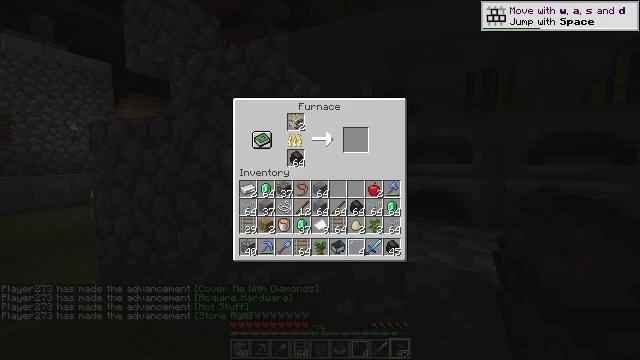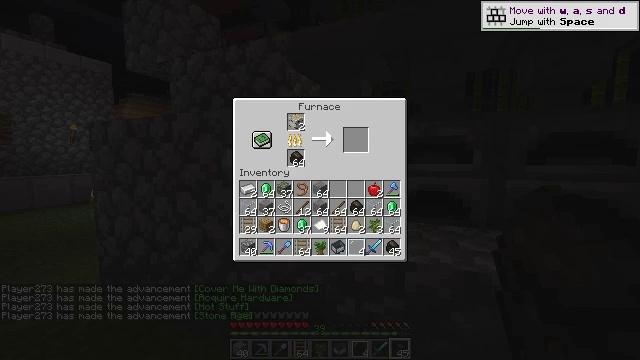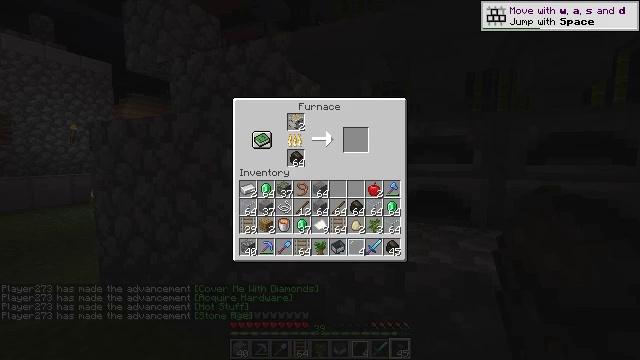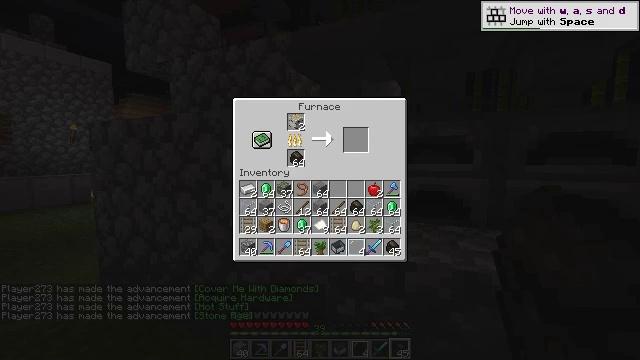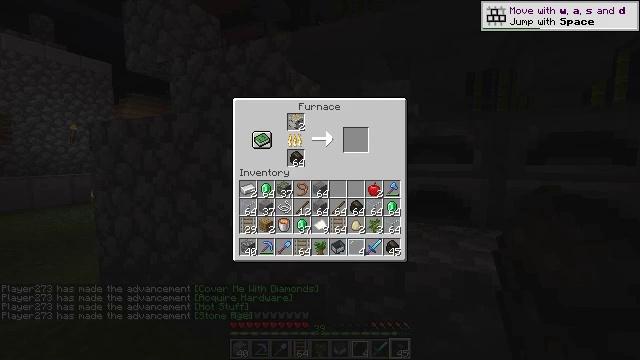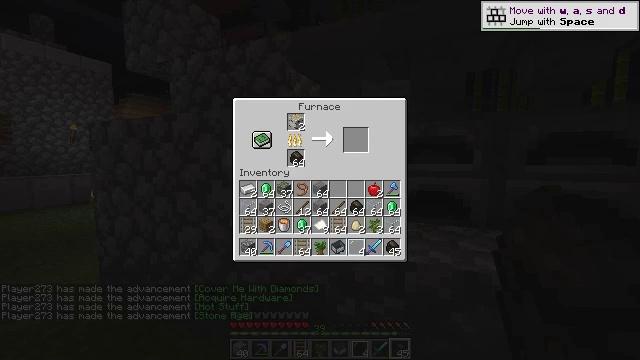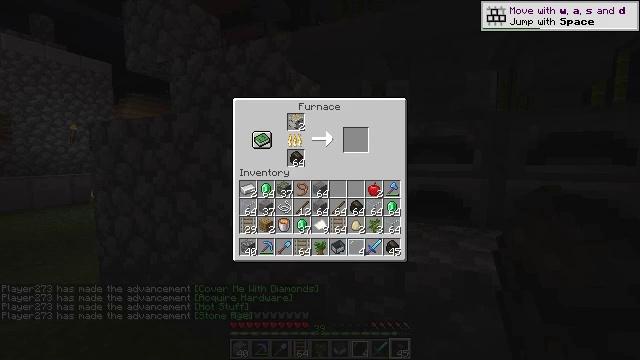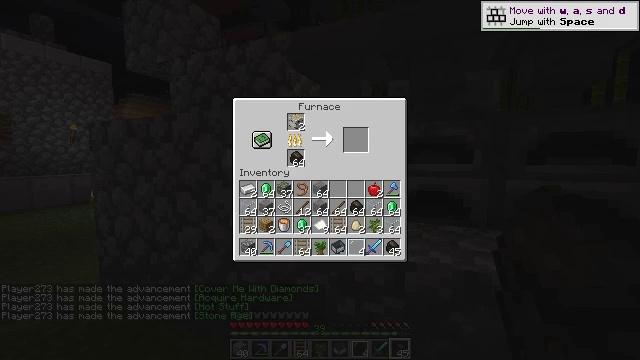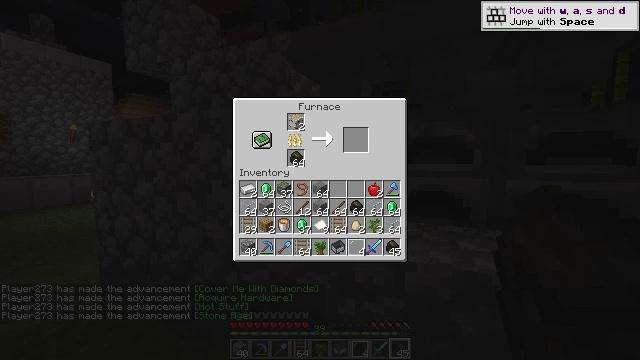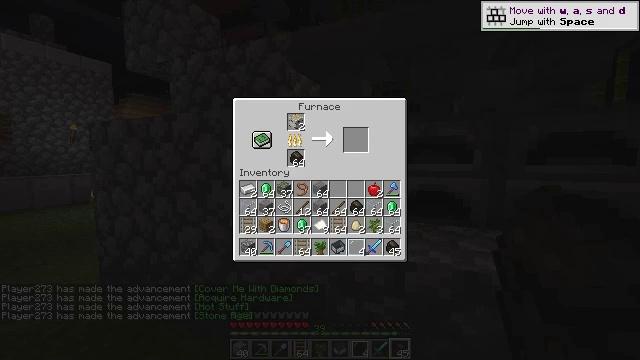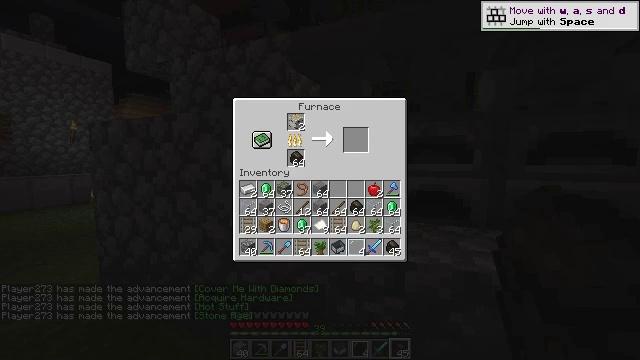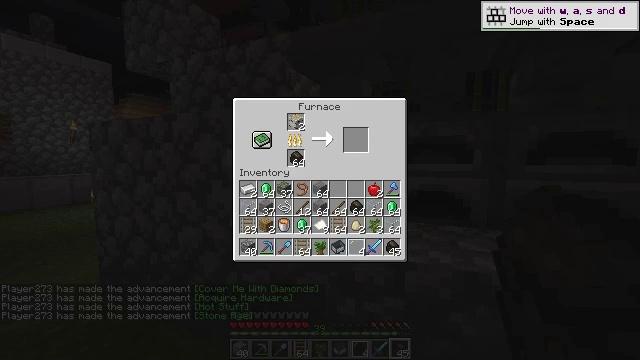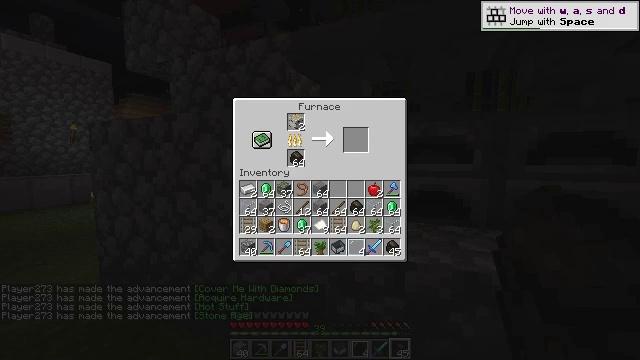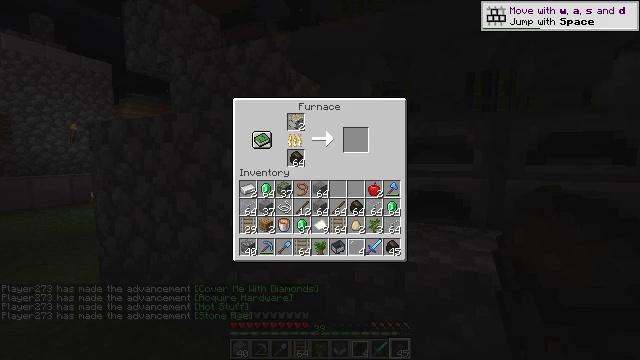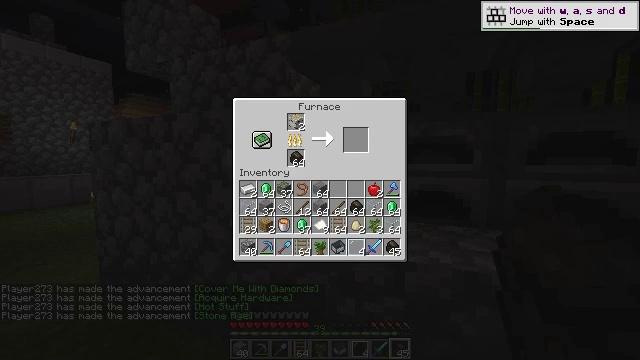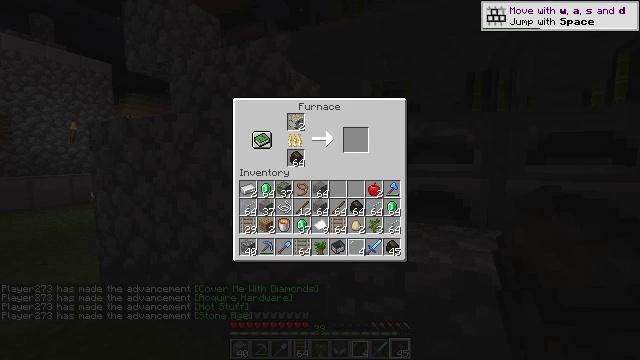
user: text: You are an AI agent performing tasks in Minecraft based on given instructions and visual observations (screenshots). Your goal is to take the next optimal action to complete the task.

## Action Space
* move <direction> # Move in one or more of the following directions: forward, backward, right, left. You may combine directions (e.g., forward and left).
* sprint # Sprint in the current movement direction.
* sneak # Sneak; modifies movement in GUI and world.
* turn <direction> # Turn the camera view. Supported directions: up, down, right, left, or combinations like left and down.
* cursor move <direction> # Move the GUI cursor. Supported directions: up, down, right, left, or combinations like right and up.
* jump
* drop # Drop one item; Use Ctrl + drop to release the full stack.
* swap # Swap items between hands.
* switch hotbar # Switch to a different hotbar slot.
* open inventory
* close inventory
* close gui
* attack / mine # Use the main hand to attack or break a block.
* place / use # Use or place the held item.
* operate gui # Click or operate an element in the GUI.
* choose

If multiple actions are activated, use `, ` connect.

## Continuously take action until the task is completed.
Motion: motion action
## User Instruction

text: craft item air
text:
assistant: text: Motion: cursor move right and up
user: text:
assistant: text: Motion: no_op
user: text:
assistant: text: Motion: sneak
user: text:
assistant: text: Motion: sneak
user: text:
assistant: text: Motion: sneak
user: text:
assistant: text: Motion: sneak
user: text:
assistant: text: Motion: sneak
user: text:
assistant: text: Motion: sneak
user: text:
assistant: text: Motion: sneak
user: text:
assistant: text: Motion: no_op
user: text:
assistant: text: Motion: no_op
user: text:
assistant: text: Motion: no_op
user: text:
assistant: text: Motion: no_op
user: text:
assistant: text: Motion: no_op
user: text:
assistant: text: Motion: no_op
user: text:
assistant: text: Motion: no_op
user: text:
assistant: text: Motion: no_op
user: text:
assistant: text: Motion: no_op
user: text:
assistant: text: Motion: no_op
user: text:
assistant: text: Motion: no_op
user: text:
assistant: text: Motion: no_op
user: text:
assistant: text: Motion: no_op
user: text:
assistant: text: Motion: no_op
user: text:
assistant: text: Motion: no_op
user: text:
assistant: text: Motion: no_op
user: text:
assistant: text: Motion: no_op
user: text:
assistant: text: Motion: no_op
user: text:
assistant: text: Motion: no_op
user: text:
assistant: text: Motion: no_op
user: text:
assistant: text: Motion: no_op